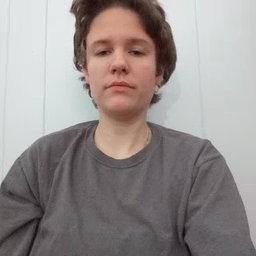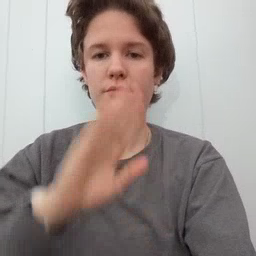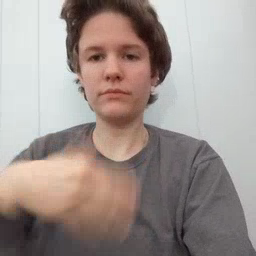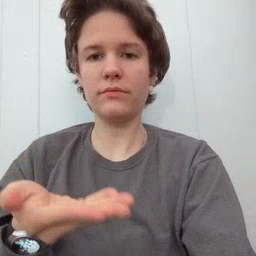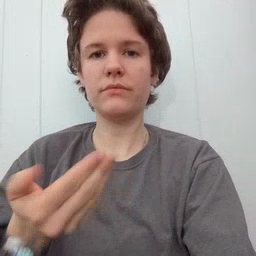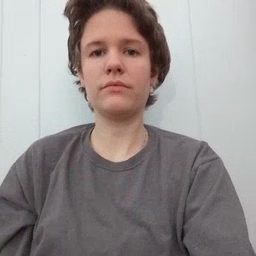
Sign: all